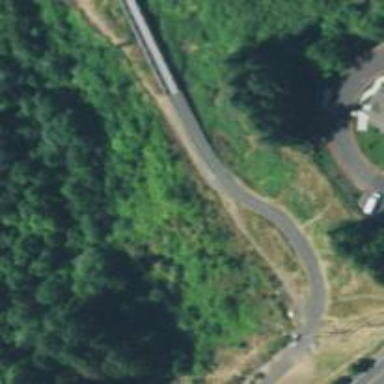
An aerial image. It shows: Cycleway with asphalt surface and embankment.